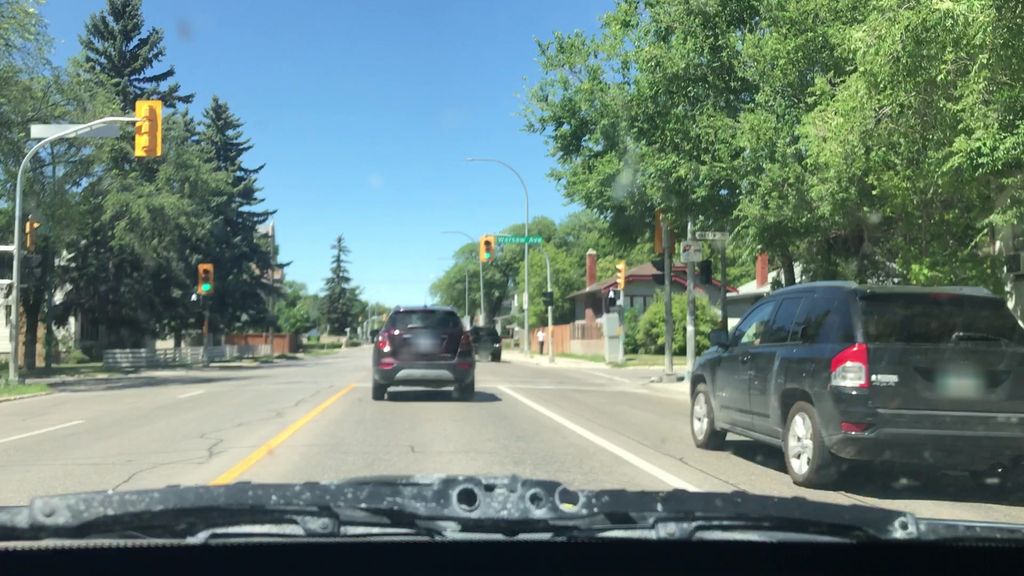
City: winnipeg